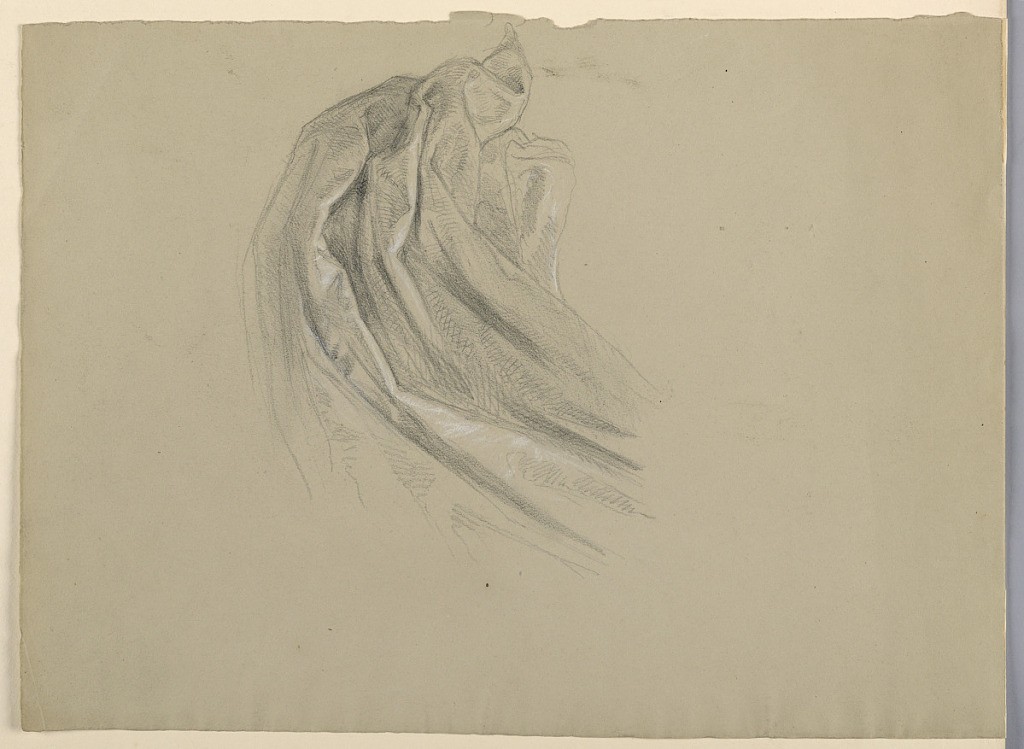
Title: Drapery Study for "A Magdalen"
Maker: Daniel Huntington, American, 1816–1906
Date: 1852
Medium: Graphite, white chalk on gray wove paper
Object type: Drawing
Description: Drapery study for the train of a dress, center.